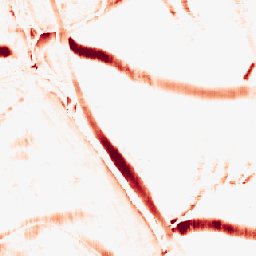
Category: morphological
Decomposition family: morphological_rect
Decomposition parameters: operation: opening
width: 10
height: 20
Upsampling method: area
Upsampling parameters: scale: 8
Upsampling scale: 8